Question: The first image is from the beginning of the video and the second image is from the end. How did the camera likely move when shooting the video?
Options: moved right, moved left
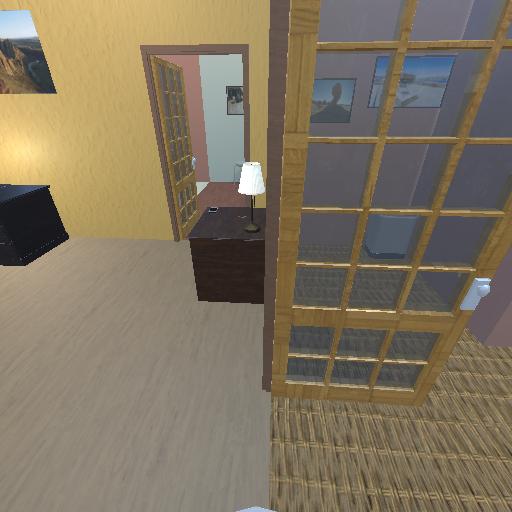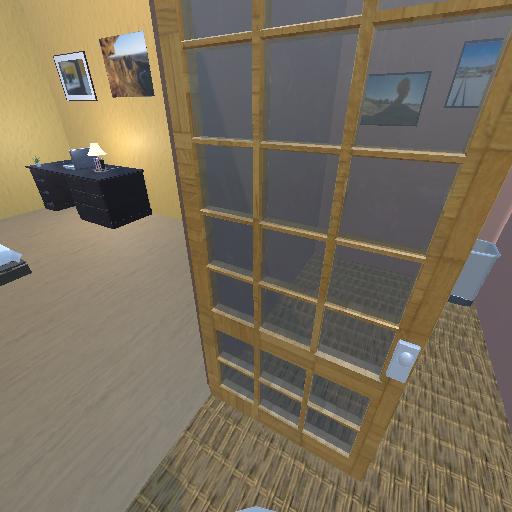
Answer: moved right